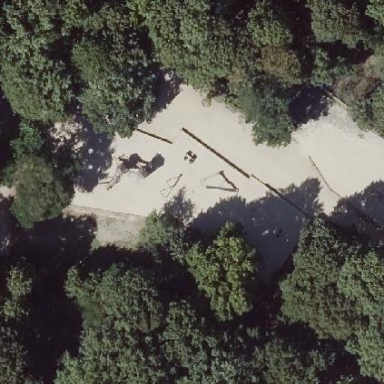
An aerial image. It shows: Playground with sand surface.